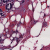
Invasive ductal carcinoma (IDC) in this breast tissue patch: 1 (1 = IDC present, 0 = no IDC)